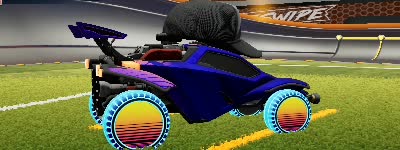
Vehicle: octane